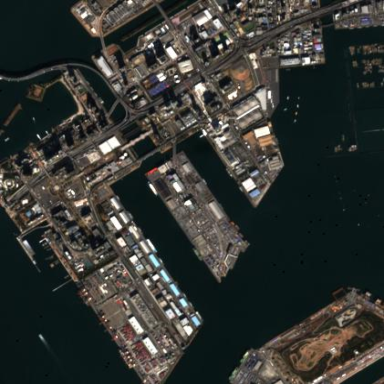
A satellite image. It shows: Harbour area.